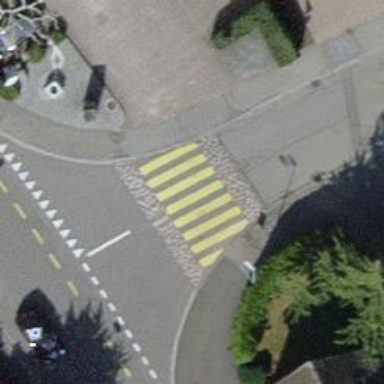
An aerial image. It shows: Uncontrolled crossing with traffic calming table on the road.